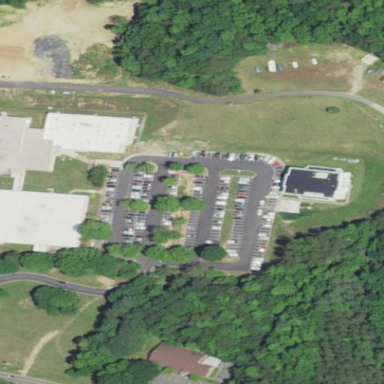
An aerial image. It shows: Asphalt parking aisle off service road.